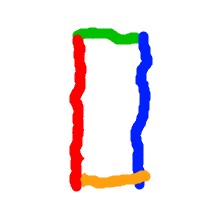
Shape: rectangle